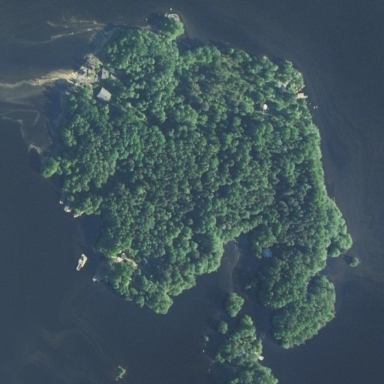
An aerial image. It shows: Islet.